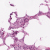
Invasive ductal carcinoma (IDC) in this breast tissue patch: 0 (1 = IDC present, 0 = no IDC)